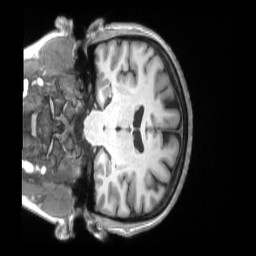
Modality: T1w
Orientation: coronal
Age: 59
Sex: female
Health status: ill
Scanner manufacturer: siemens
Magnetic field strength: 3 T
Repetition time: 2.2 s
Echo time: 0.00157 s